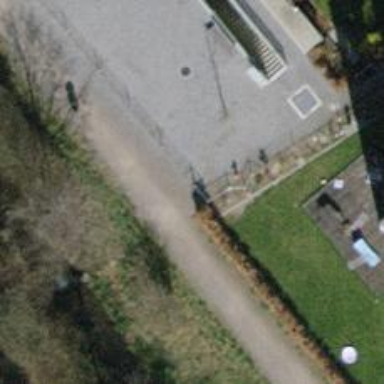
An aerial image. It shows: Sidewalk.